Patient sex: M
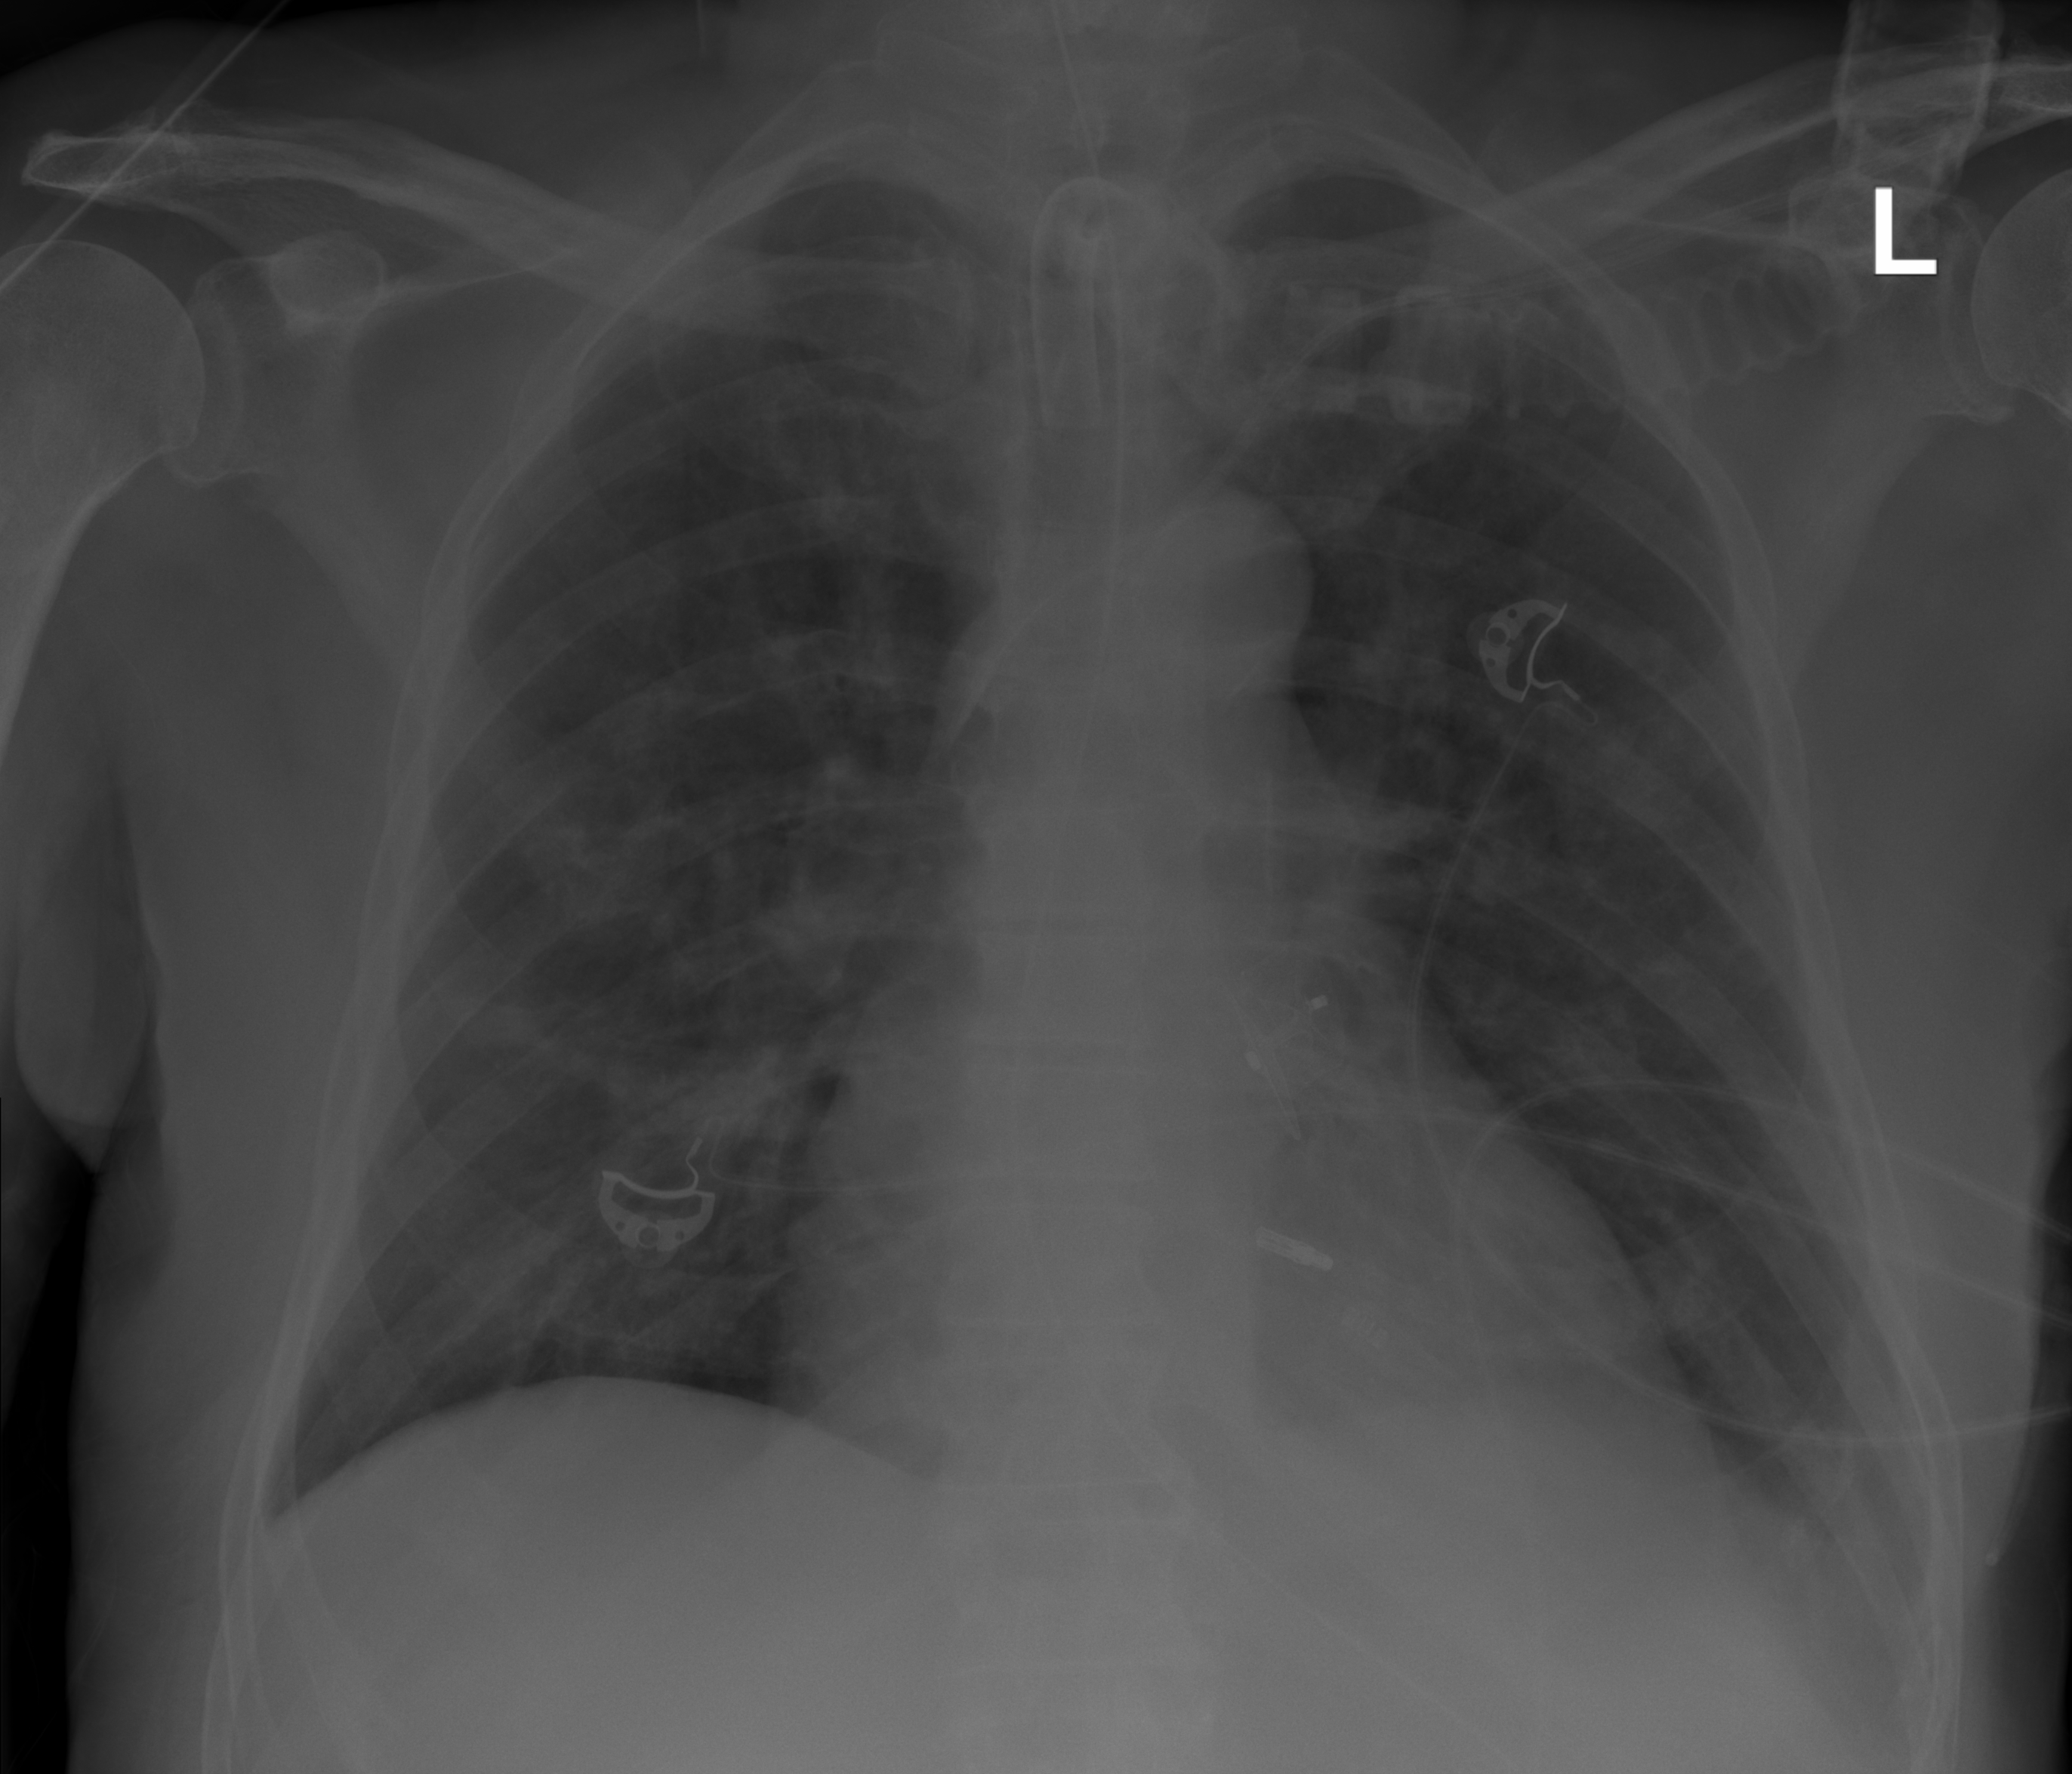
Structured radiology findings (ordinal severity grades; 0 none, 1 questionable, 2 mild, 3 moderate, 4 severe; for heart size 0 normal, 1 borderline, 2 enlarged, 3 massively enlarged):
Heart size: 2
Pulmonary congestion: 0
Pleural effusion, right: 0
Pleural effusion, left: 0
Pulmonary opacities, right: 0
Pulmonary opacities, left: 0
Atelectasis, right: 2
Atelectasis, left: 1